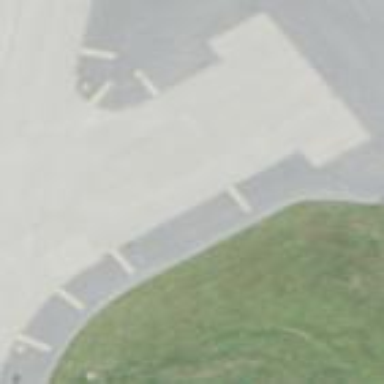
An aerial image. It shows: Apron at the airport.